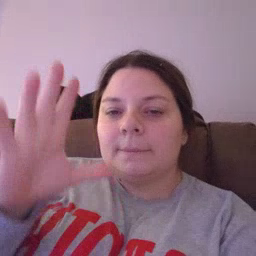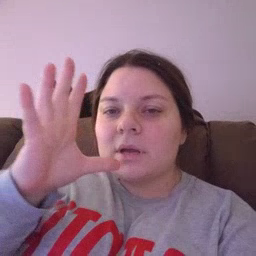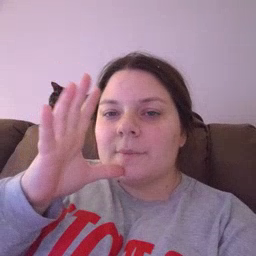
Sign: mom